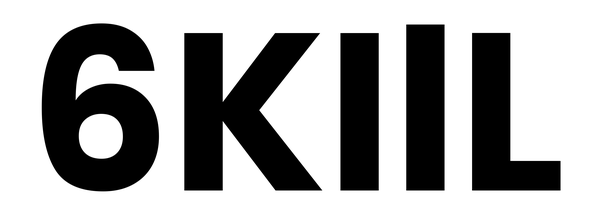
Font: Poppins-Bold